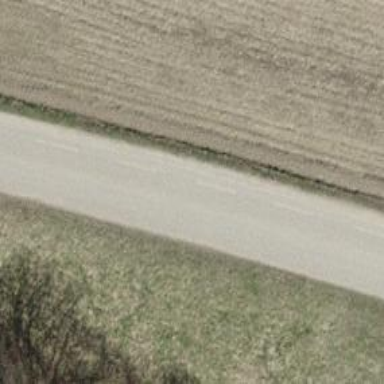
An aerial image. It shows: Tertiary road with asphalt surface. There is cycle lane on the left side of the road.